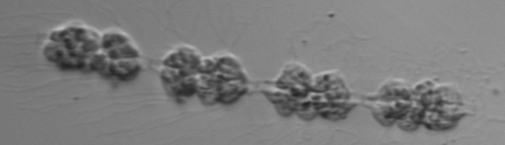
Label: Leptocylindrus_mediterraneus